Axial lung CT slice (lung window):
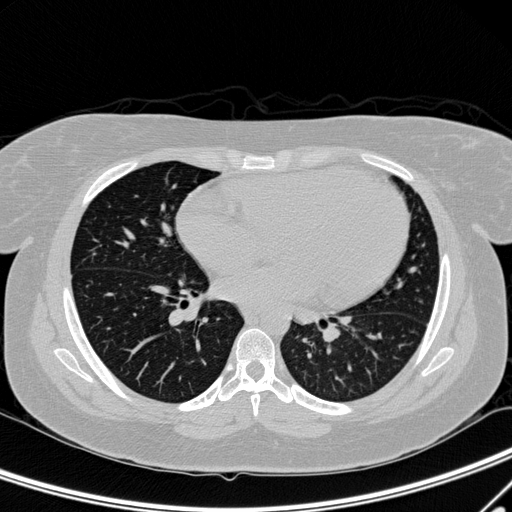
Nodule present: no